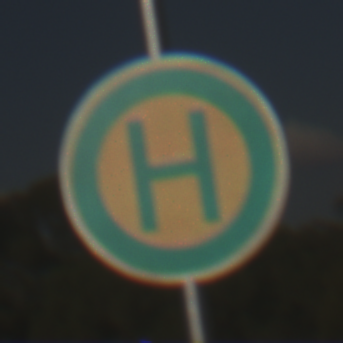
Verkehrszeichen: Haltestelle
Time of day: MorningAfternoon
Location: Outdoor (Nature)
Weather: PartlyCloudy
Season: NotSpecified
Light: Natural